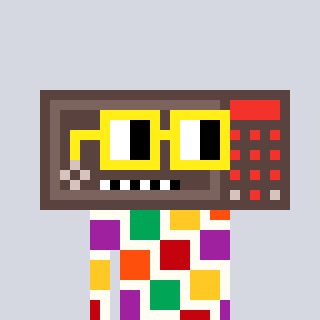
a pixel art character with square yellow glasses, a wallsafe-shaped head and a grayscale-colored body on a cool background